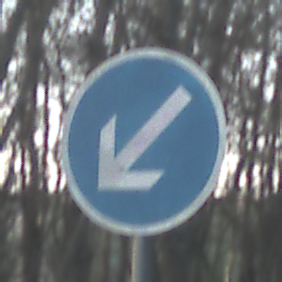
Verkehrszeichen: VorgeschriebeneVorbeifahrtLinks
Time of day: SunriseSunset
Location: Outdoor (Nature)
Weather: Clear
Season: Winter
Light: Natural